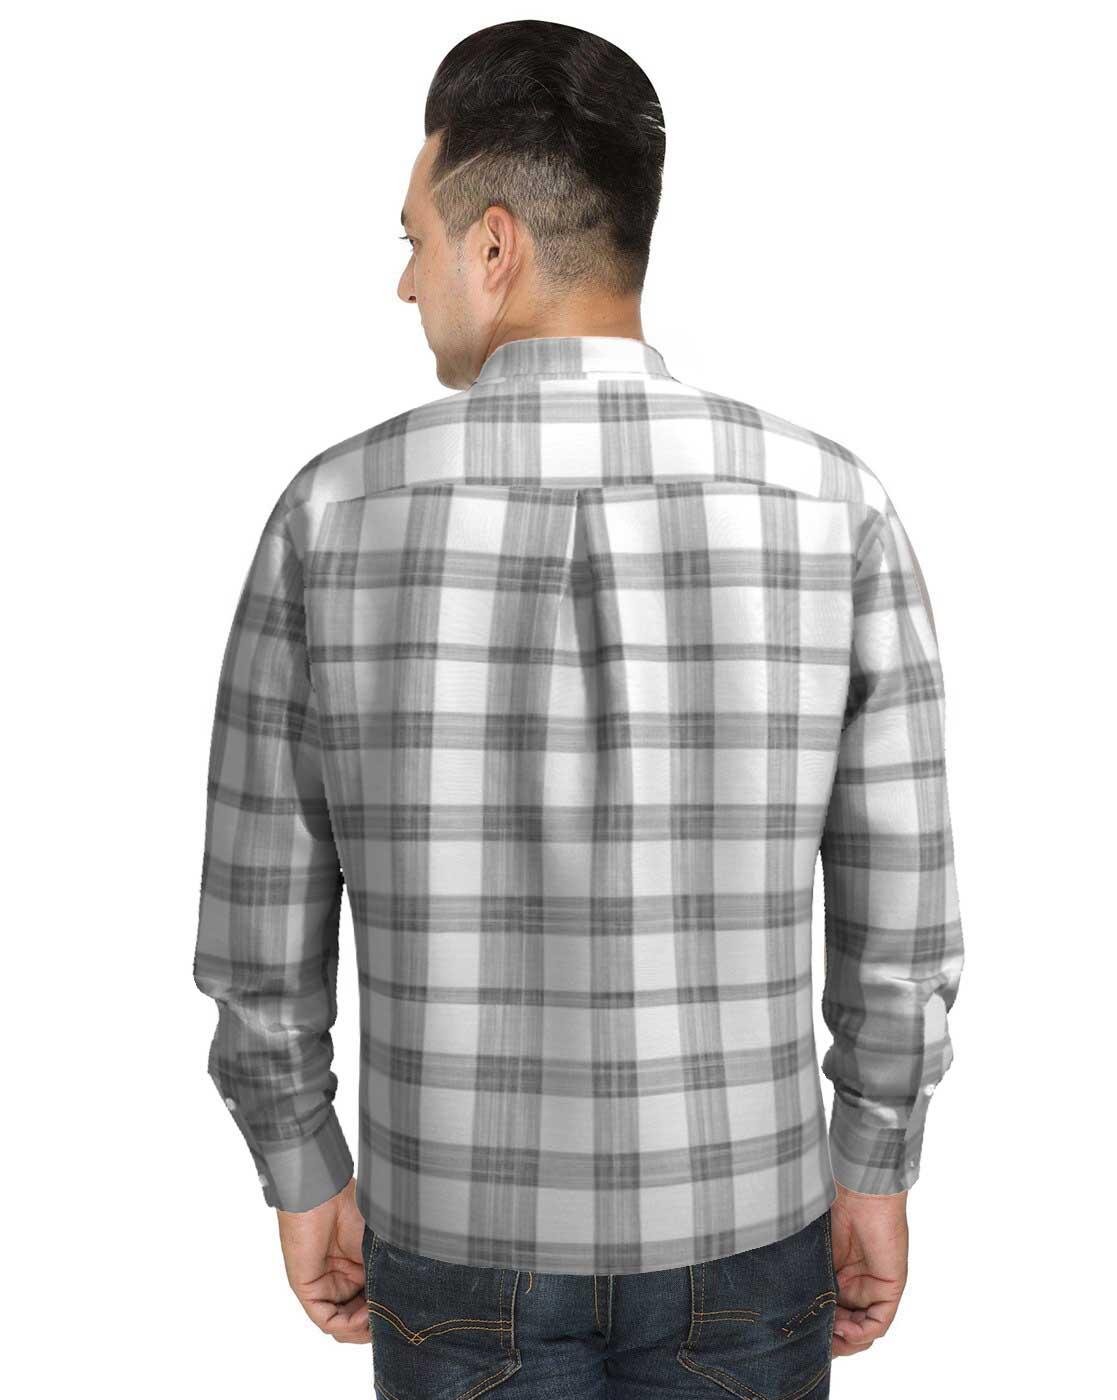
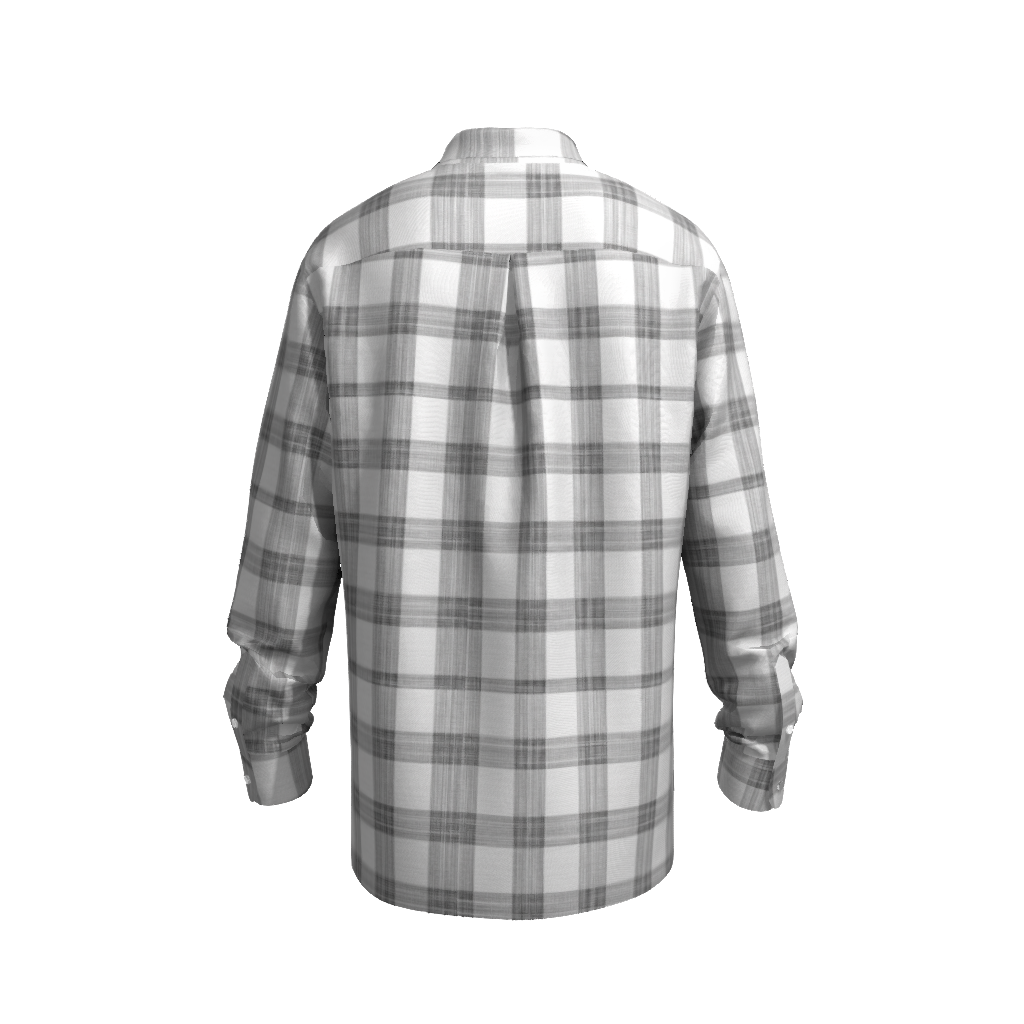
Clothing description: grey white classic fit plaid button up tee